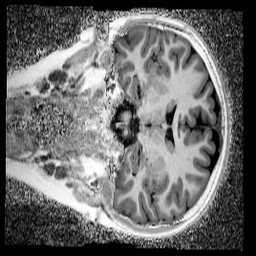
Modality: UNIT1_denoised
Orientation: coronal
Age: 10
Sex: female
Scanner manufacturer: siemens
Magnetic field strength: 3 T
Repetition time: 4 s
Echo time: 0.00299 s